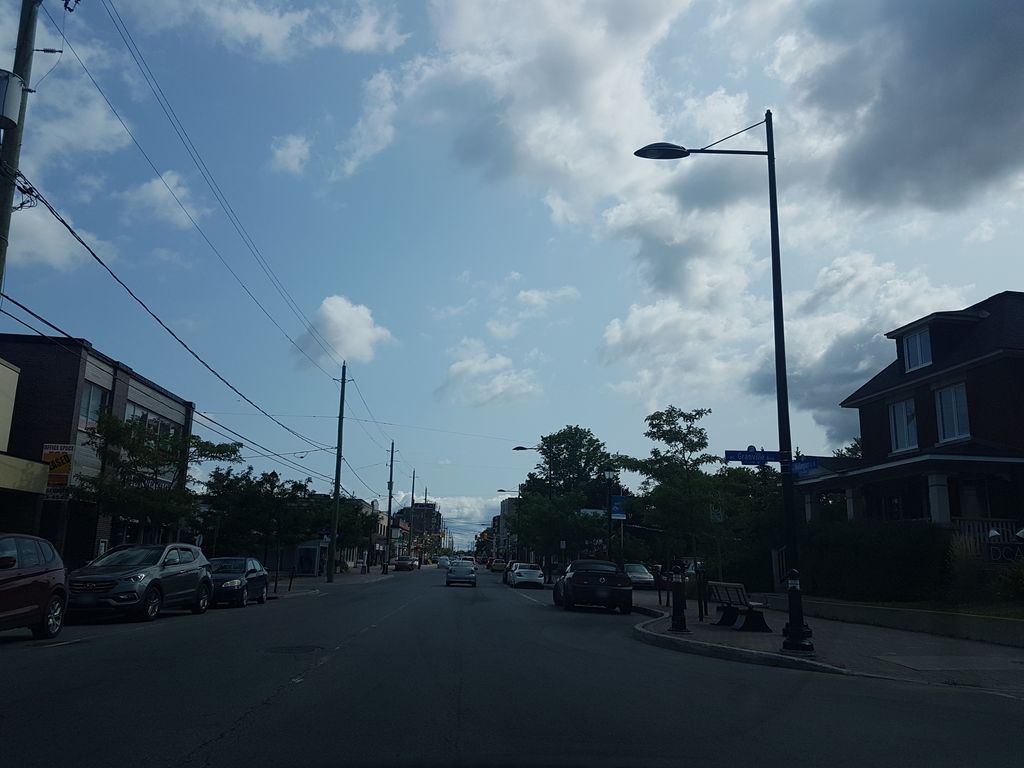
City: ottawa-gatineau